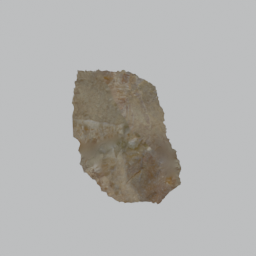
Label: nature